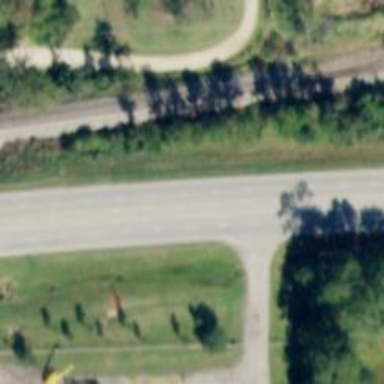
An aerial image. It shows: Asphalt road classified as trunk highway.